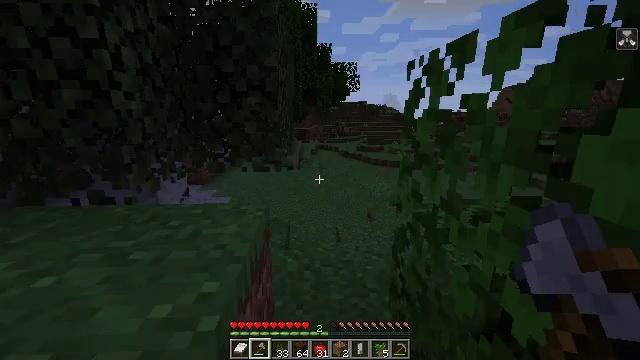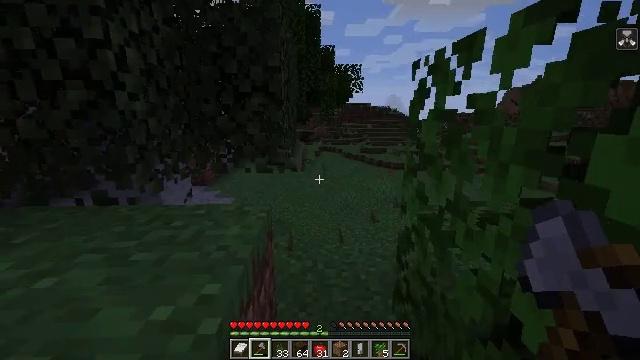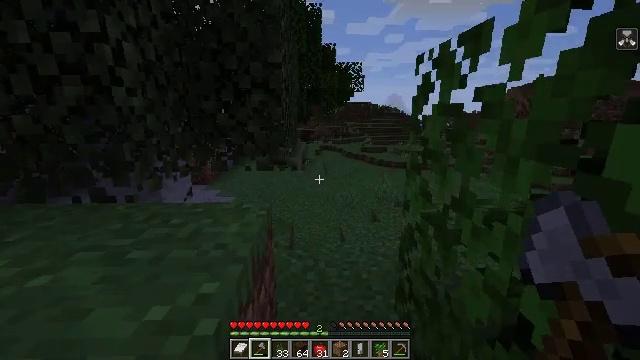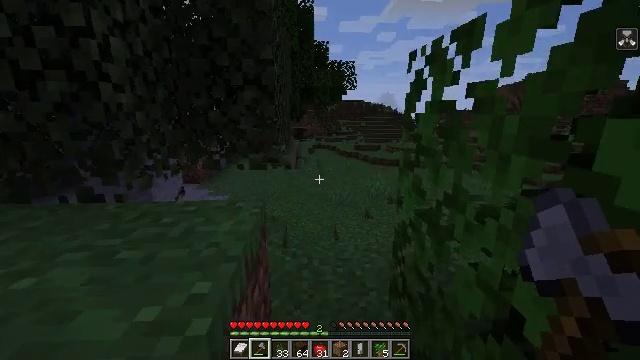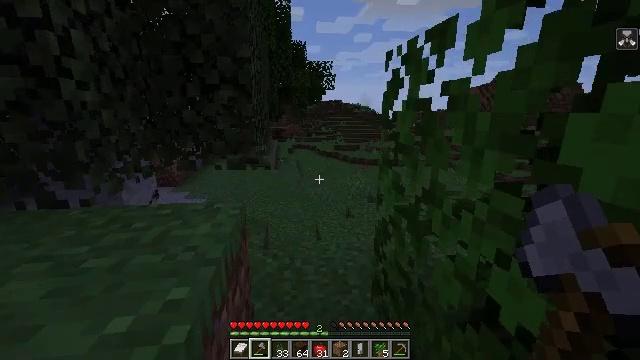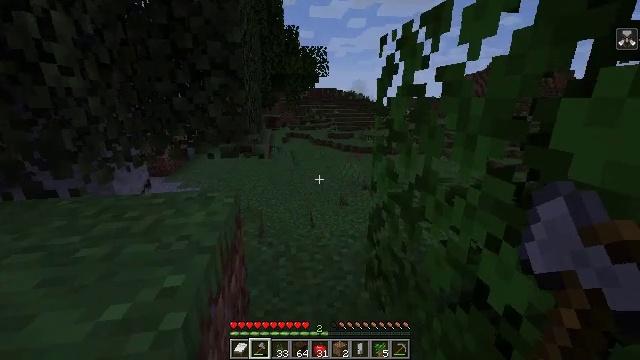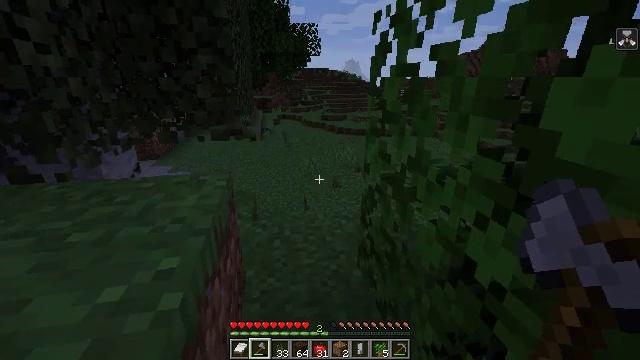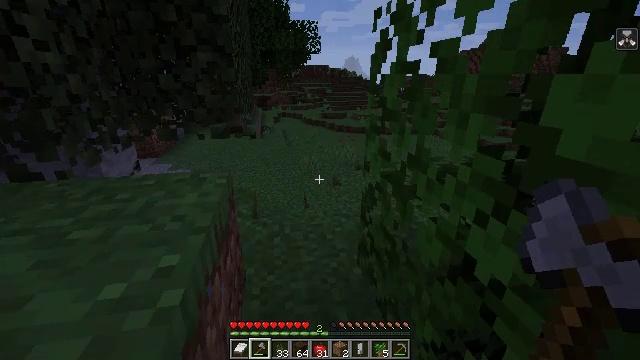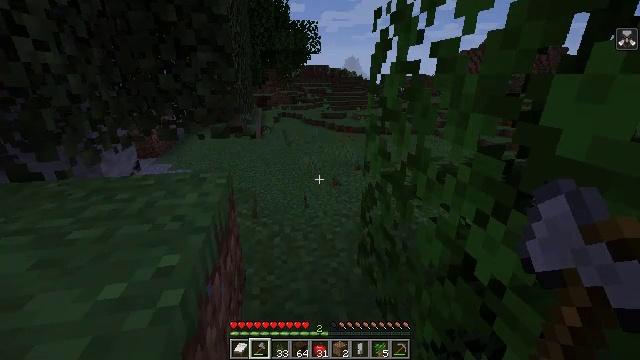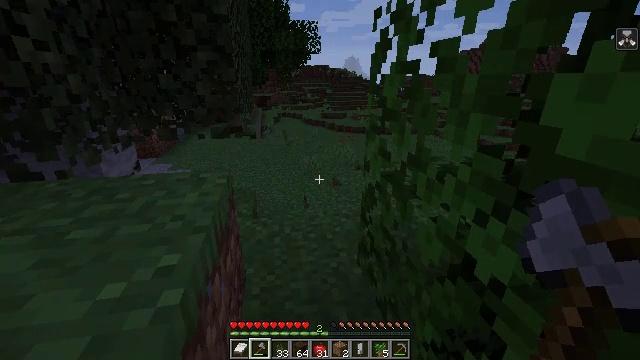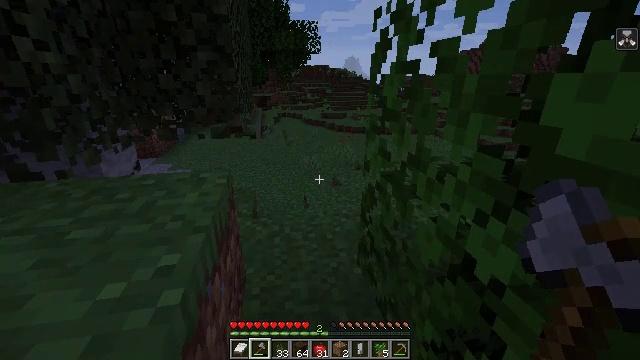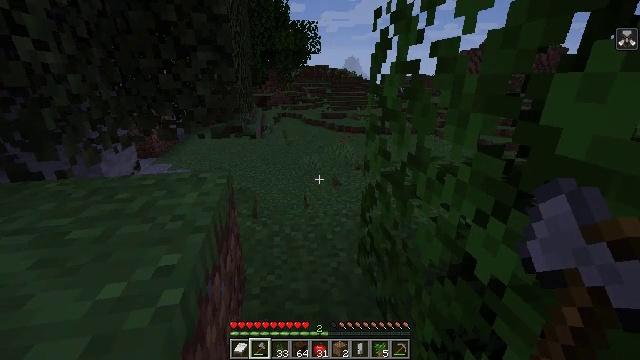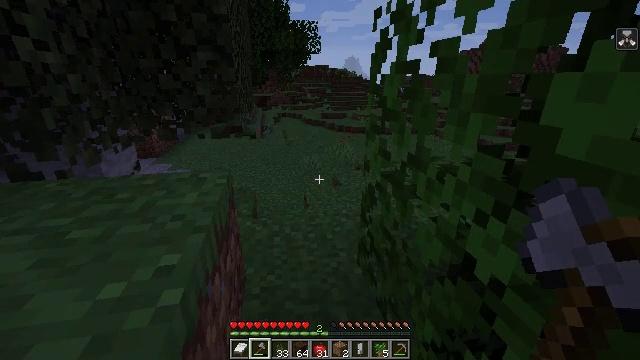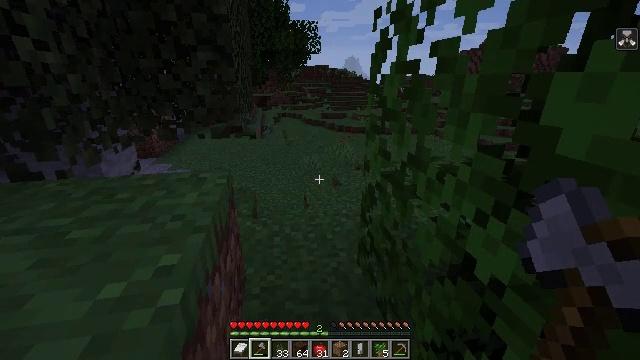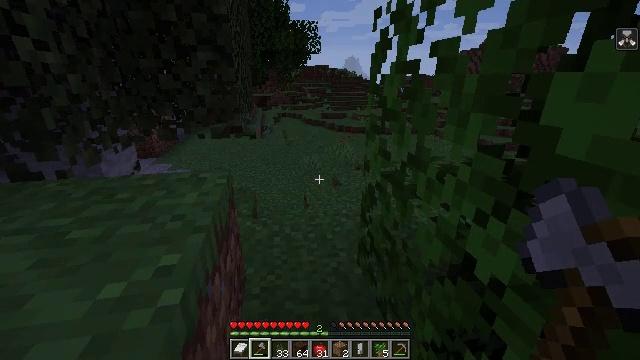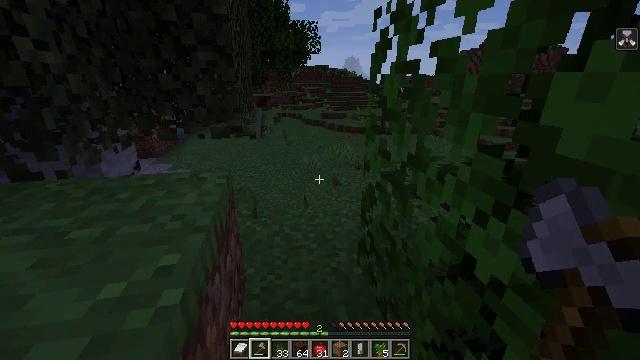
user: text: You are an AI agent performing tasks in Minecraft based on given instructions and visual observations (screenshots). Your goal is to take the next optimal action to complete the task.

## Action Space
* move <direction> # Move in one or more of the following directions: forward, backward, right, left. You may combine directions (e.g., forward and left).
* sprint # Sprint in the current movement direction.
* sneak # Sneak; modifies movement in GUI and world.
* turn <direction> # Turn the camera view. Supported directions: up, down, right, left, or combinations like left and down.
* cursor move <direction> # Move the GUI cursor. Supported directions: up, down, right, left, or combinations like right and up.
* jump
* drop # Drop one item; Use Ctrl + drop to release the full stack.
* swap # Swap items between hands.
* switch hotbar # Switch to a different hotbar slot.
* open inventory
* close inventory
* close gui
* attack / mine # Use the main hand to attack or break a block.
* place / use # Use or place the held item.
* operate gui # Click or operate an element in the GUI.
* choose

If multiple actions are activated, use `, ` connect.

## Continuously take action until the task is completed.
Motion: motion action
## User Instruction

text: Mine the birch log from the tree.
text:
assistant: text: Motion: no_op
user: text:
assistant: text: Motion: no_op
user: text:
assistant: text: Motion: turn right
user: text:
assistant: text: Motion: turn right
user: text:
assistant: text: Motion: turn right and down
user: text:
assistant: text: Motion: turn right and down
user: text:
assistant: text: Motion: no_op
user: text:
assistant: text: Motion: no_op
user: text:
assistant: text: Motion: no_op
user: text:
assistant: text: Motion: no_op
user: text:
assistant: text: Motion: no_op
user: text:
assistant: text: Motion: no_op
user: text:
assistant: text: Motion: no_op
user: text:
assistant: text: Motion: no_op
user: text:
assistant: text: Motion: no_op
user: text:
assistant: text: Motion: no_op
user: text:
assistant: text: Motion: no_op
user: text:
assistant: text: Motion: no_op
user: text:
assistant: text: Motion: no_op
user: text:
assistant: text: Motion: no_op
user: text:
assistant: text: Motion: no_op
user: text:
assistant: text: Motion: no_op
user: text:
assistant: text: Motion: no_op
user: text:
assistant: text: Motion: no_op
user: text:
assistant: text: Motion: no_op
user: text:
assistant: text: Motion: no_op
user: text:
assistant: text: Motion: no_op
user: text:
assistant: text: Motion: no_op
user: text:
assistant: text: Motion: no_op
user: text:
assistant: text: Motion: no_op